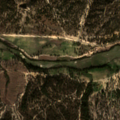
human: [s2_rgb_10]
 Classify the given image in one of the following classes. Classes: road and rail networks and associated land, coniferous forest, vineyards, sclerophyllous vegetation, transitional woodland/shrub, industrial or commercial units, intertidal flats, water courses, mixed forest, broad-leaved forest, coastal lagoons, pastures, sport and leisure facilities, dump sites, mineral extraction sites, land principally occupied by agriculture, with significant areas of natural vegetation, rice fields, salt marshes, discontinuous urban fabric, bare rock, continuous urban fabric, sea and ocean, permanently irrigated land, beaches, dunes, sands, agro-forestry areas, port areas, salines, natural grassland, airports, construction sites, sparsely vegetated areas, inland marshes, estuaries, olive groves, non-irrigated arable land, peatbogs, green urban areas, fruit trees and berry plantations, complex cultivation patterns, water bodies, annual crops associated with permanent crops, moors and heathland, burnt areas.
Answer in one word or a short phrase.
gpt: non-irrigated arable land, agro-forestry areas, broad-leaved forest, transitional woodland/shrub